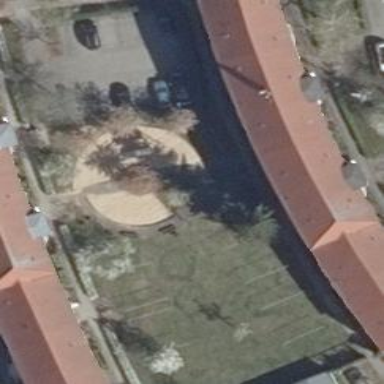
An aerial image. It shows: Playground area for leisure activities on the land.